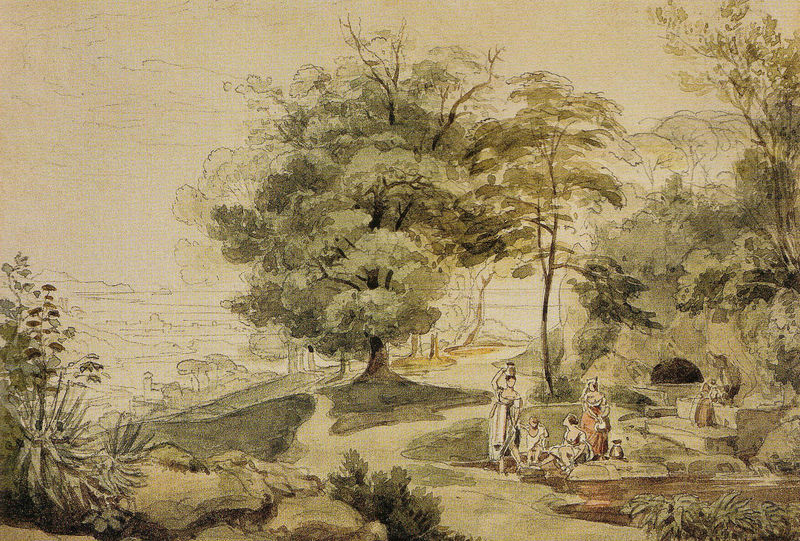
Titel: Landschaftskomposition
Künstler: Ernst Fries
Standort: Heidelberg
Institution: Kurpfälzisches Museum der Stadt Heidelberg
Schlagwörter: baum, berg, blätter, felsen, gruppe, hand, himmel, kopf, laub, schatten, wasser, weiß, wolken, aquarell, baden, bäume, fluss, frauen, gelb, grün, komposition, landschaft, menschen, ocker, see, sitzen, stadt, teich, ufer, äste, braun, frau, hell, hintergrund, kleid, kleider, licht, pastell, skizze, strasse, vordergrund, zeichnung, ausblick, blick, gebäude, gras, haus, park, parkanlage, rasen, rot, weg, wiese, beige, gesellschaft, blass, mensch, stehen, stein, steine, bach, ferne, gräser, horizont, hügel, natur, strauch, weite, wind, zweige, busch, büsche, gebüsch, kirche, pfad, sommertag, sonne, sträucher, wege, wiesen, boden, land, kind, klassizismus, pflanze, pflanzen, höhle, rokoko, tal, wald, zart, brunnen, kinder, turm, krug, aussicht, bein, füße, holzschnitt, küste, magd, sommer, italien, ort, abhang, berge, berghang, fels, hang, sonnenlicht, dorf, farbe, monochrom, vegetation, wasserfarbe, linien, idylle, pause, picknick, rast, romantik, luft, staffage, stämme, treppe, oil, people, stairs, steps, white, women, black, chat, dress, female, figures, gray, green, group, painting, sitting, three, woman, yellow, flowers, brown, fern, pot, staircase, stufe, stufen, vase, podest, japanisch, panorama, stadtansicht, bad, waschen, eingang, laviert, tusche, wasserfarben, spaziergang, linie, idyll, kreuzung, agaven, becken, schwarz-weiss, koloriert, aquatinta, bleistift, entwurf, mythologie, flora, bleistiftzeichnung, krüge, malerisch, hanglage, einfarbig, tümpel, clouds, naked, rocks, sky, tree, zentral, grotte, fließend, head, landscape, nature, orange, water, horizon, trees, grünlich, agave, aussen, antikisierend, palmen, child, forest, grass, light, river, stream, bushes, path, plants, road, arkadien, drawing, empire, hillside, shadow, sketch, schattenlos, rasten, lavierung, höhleneingang, wasserstelle, children, town, bräunlich, klassisch, valley, wasserträgerin, mägde, city, spring, basket, pastorale, leaves, trunk, lasierend, family, ink, plans, fountain, watercolor, coloriert, quelle, picnic, dull, pastel, pencil, badeszene, arcadien, bush, pond, branches, shrub, leitung, wasserholen, wasserträgerinnen, bathing, pale, cave, shadows, japan, höhlr, zusammenkunft, holen, waterfall, tan, lavur, jug, standing, well, dezent, fulss, bowl, abzweigung, vista, beim, pathway, anktike, frauen mit kind, gesräch, idaellandschaft, oause, sujet landschaft, trgaen, trgen, grotto, jar, spikes, jugs, yucca, lavatory, mediterranian, tree women rocks landscape, broad leaf tree, belli